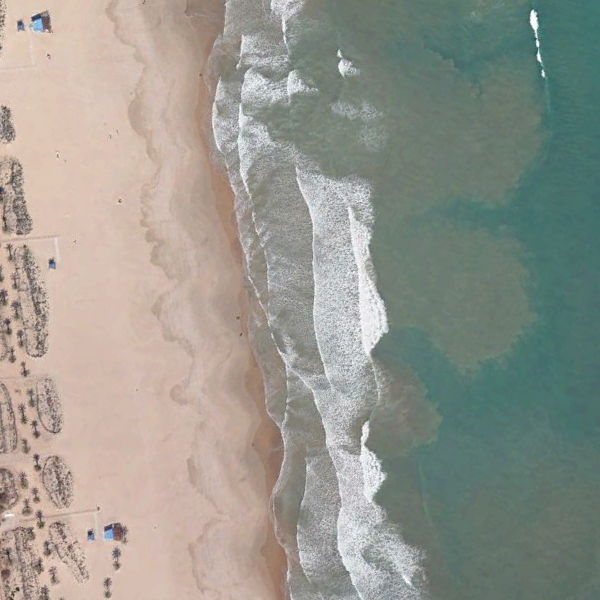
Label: Beach